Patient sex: F
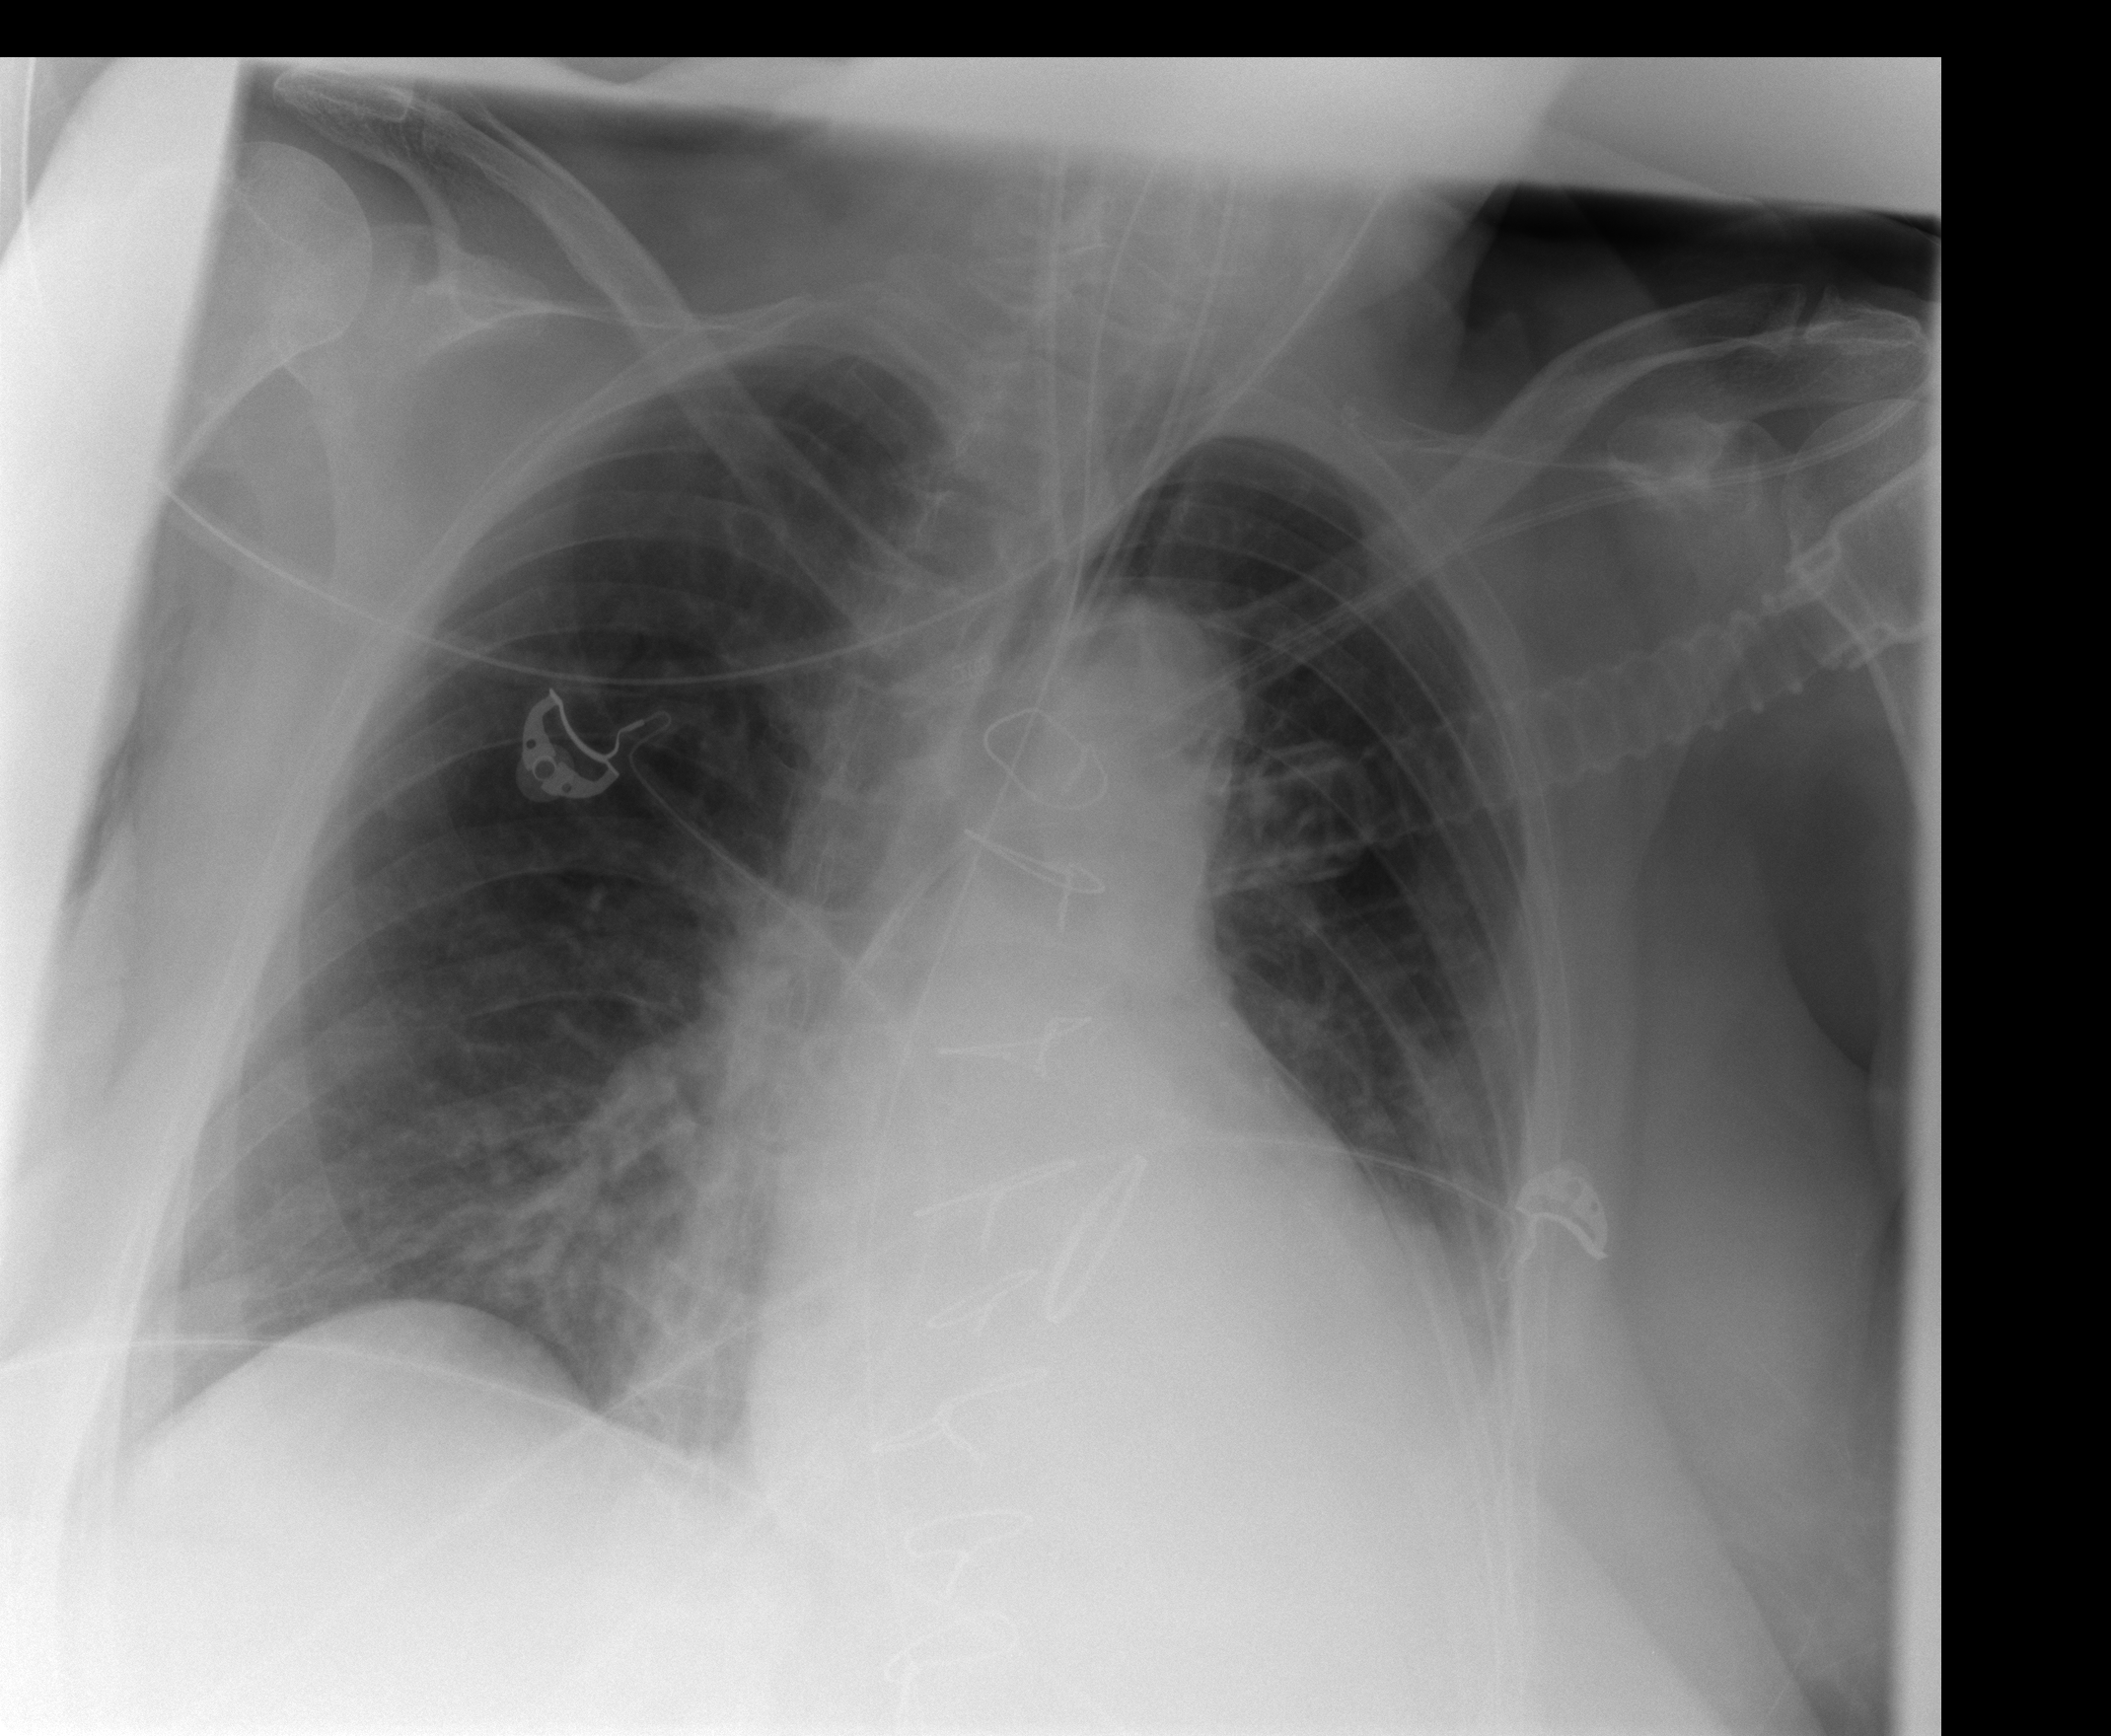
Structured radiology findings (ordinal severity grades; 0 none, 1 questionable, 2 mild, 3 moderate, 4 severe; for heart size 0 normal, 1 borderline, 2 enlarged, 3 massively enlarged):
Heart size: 2
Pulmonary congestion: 1
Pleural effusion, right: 0
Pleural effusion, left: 1
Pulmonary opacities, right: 0
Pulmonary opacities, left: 0
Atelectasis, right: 2
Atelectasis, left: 2